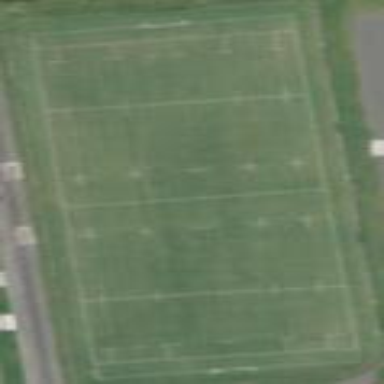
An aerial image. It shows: Grass pitch designated for American football in leisure land area.